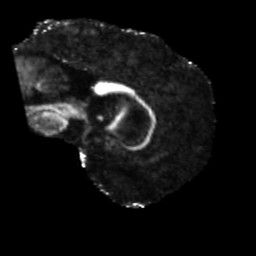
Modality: FA
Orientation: sagittal
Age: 64
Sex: male
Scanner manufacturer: siemens
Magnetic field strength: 3 T
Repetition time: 5.47 s
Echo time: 0.0854 s